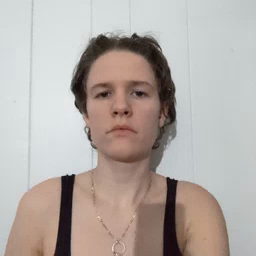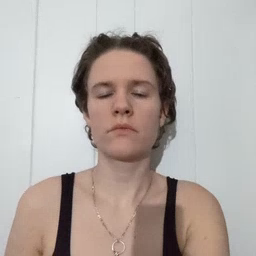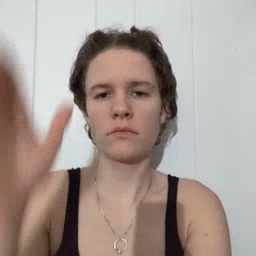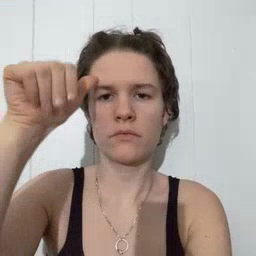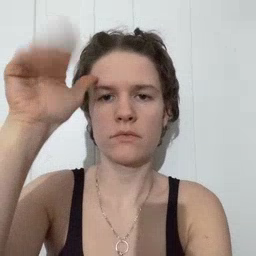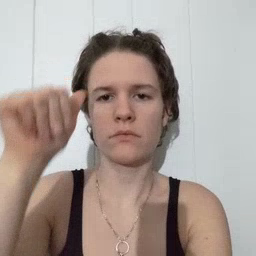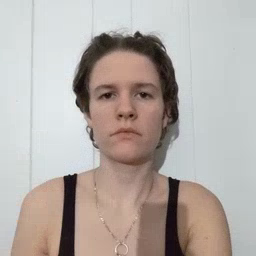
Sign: donkey